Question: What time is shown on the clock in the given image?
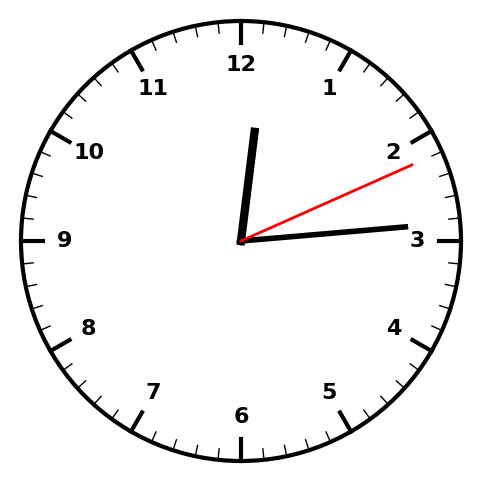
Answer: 12:14:11